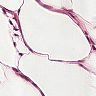
Metastatic tissue present: no